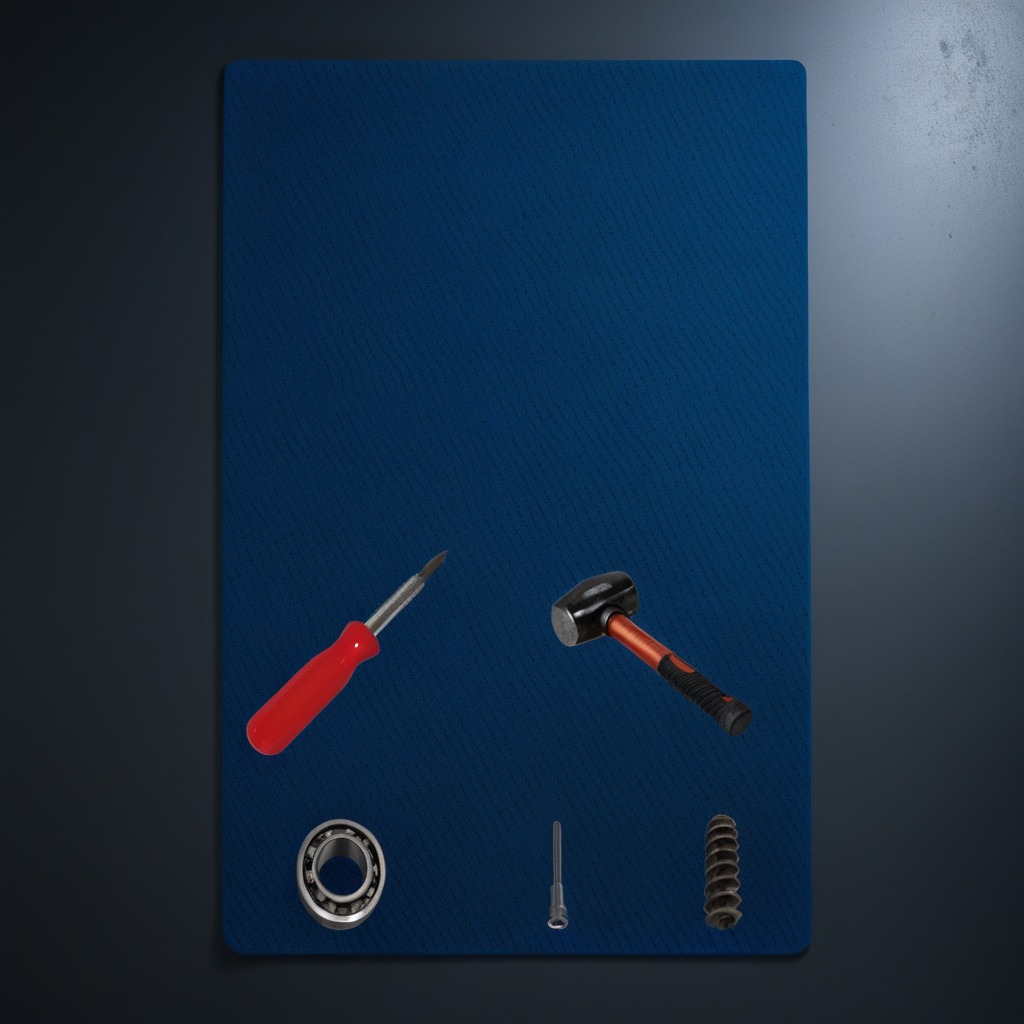
A ball bearing, a machine screw, a hammer, an iron nail, and a screwdriver are lying on the clean granite tabletop.